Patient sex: F
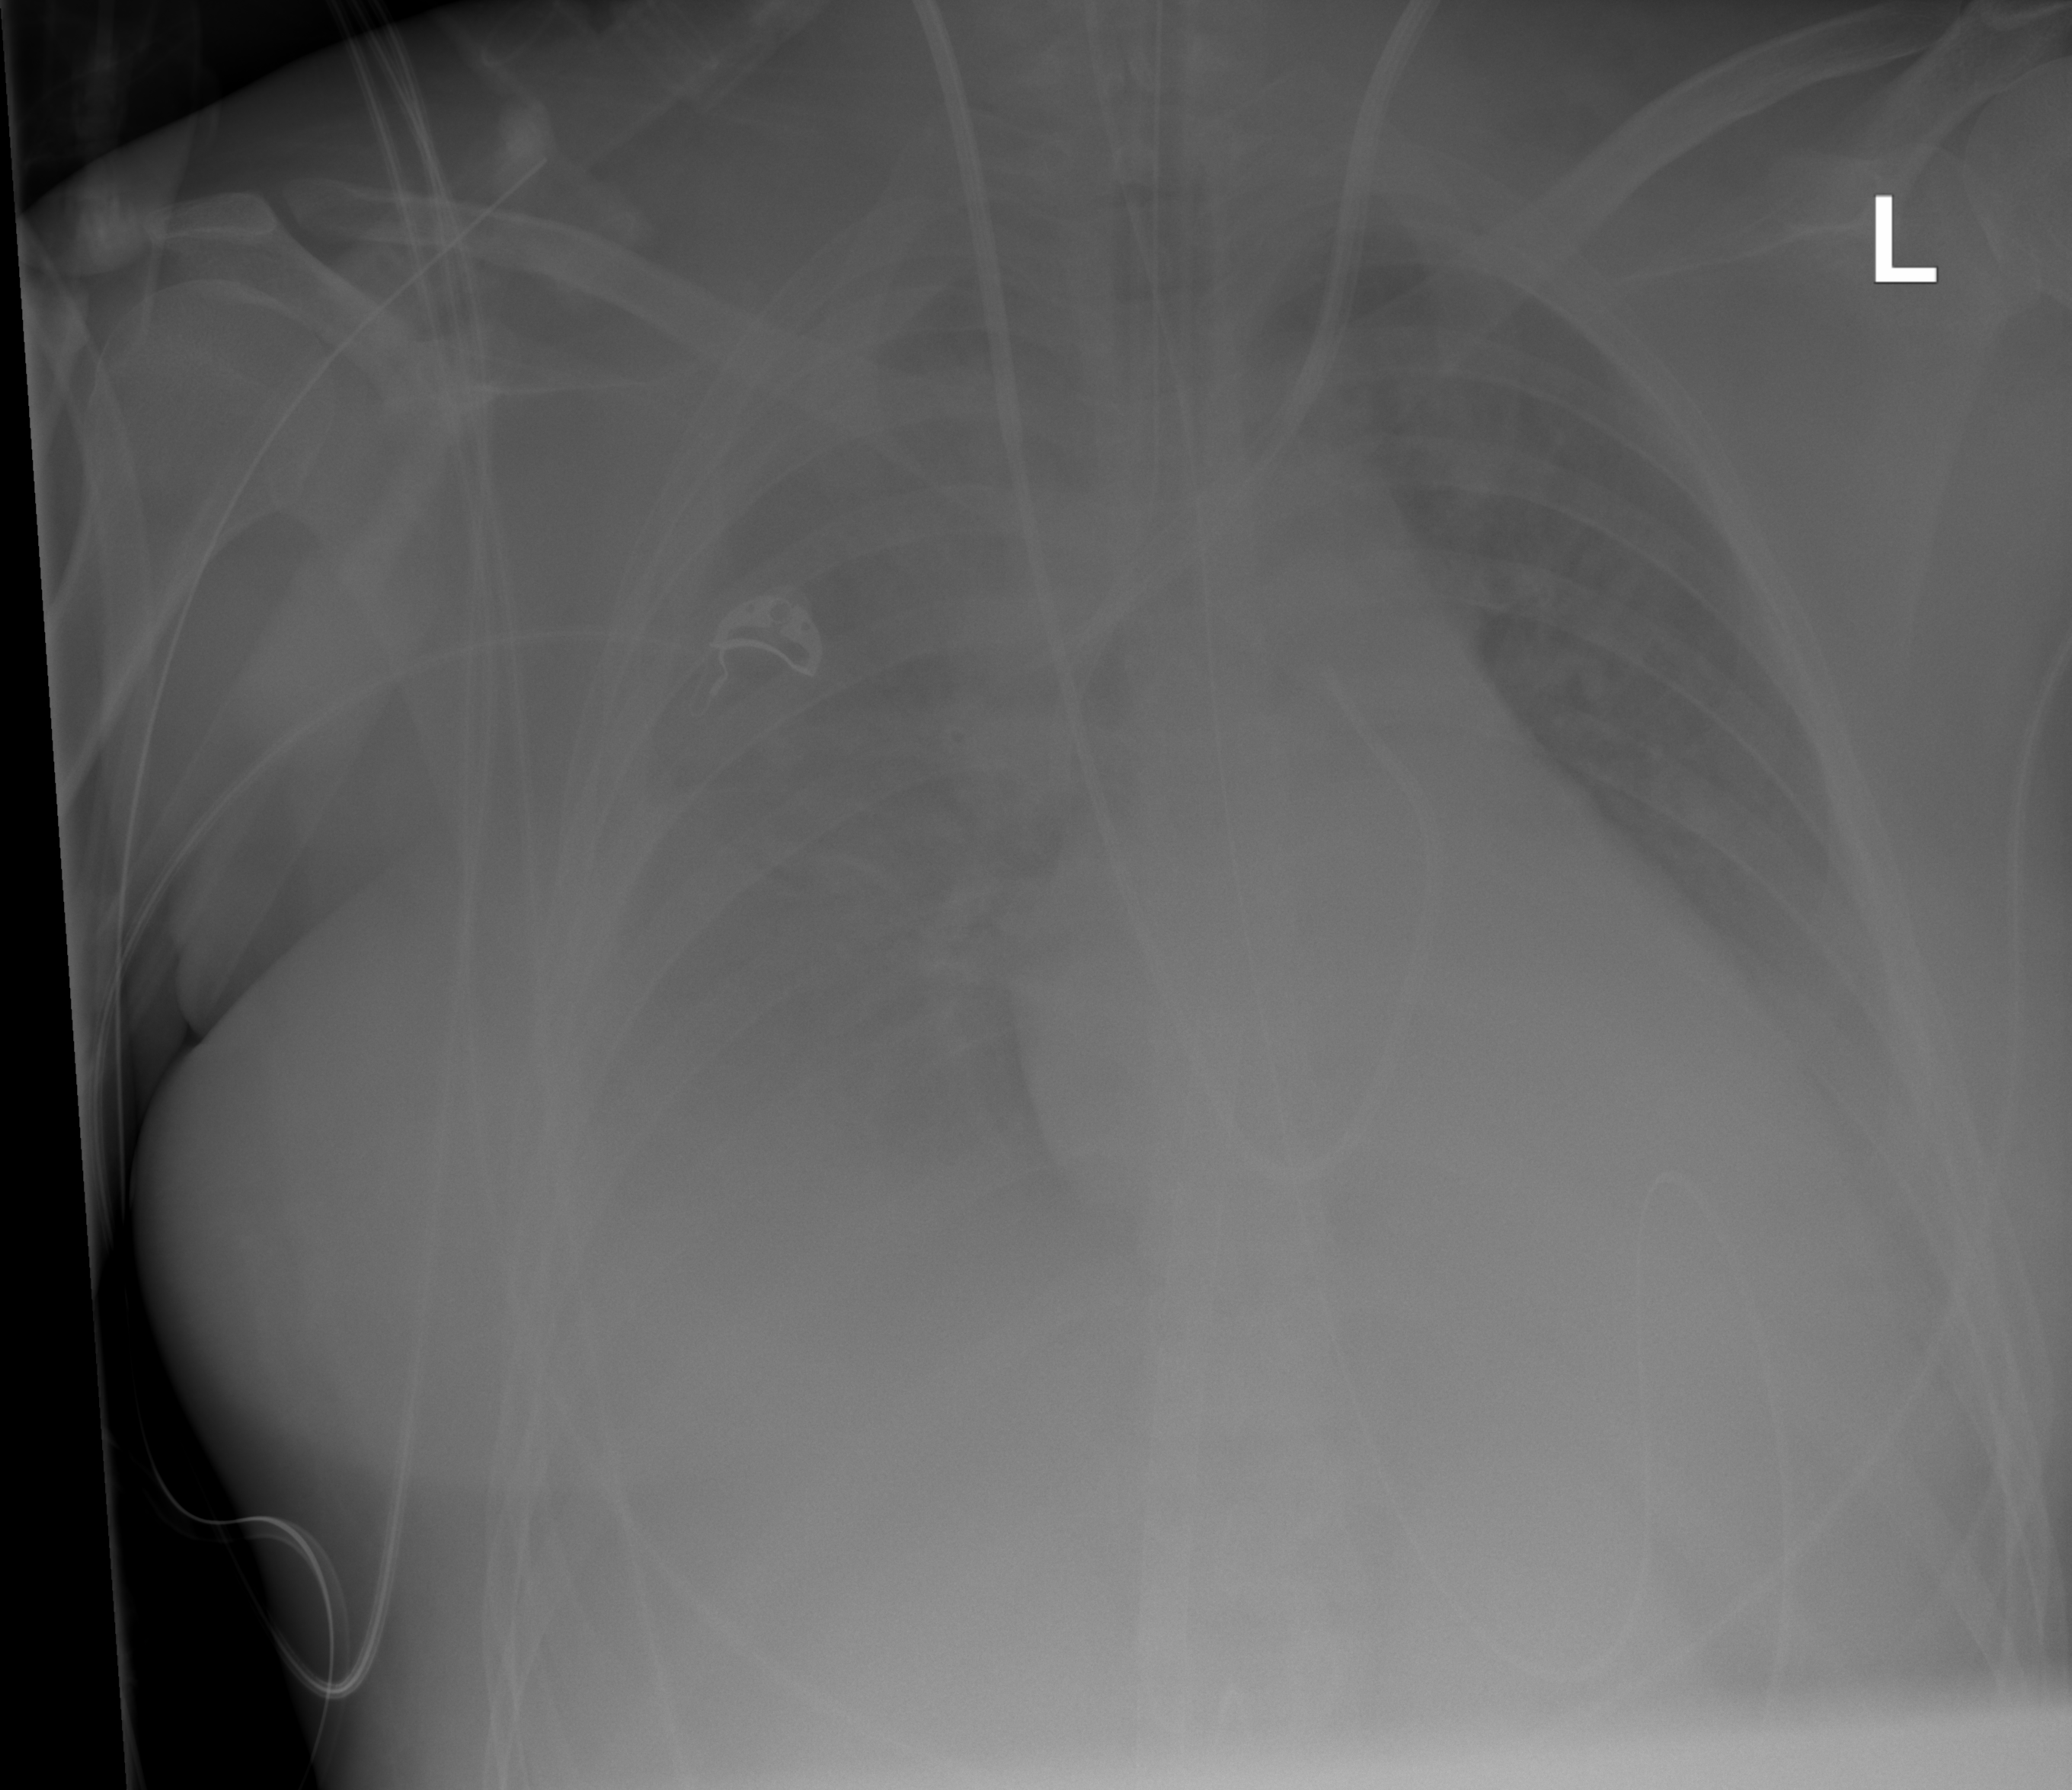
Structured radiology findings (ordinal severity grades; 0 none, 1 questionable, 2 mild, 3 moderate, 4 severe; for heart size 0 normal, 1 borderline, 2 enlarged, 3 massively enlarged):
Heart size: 1
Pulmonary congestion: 4
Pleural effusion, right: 3
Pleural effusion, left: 2
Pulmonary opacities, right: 1
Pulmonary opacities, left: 1
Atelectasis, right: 2
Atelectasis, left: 2